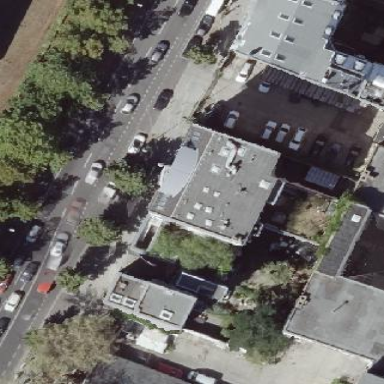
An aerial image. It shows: Office building.